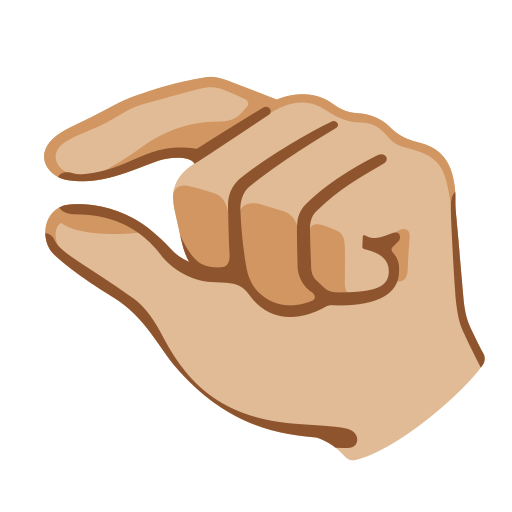
Emoji: 🤏🏼